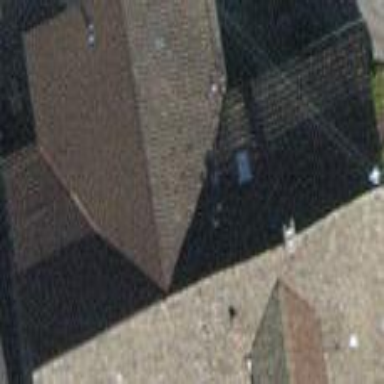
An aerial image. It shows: Detached building with gabled roof.